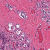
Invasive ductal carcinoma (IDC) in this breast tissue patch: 0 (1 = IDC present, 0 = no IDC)